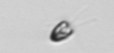
Label: Pyramimonas